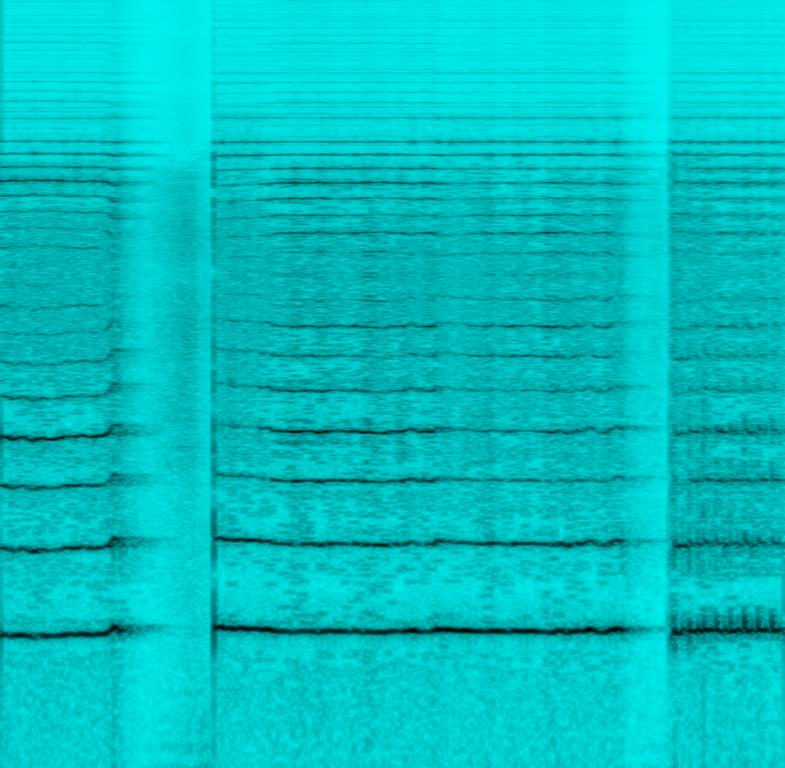
Someone is playing a shofar in a very high pitch using rhythmic techniques. There is some reverb of the room in the recording. This song may be playing while enjoying your instrument at home.